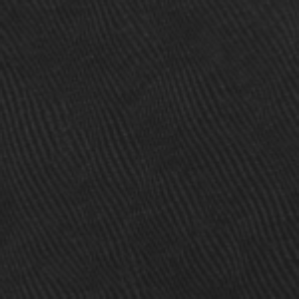
Label: frost